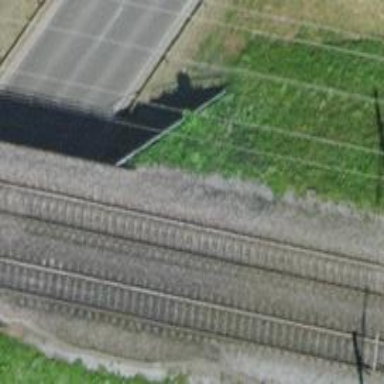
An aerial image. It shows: Bridge with electrified rail tracks and contact line.